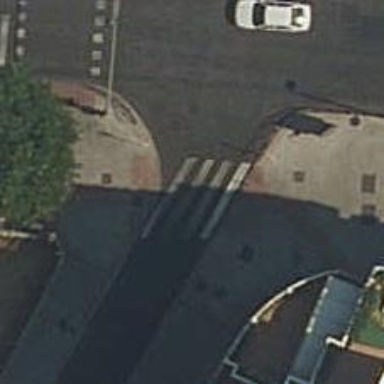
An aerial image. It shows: Uncontrolled zebra crossing on the road.